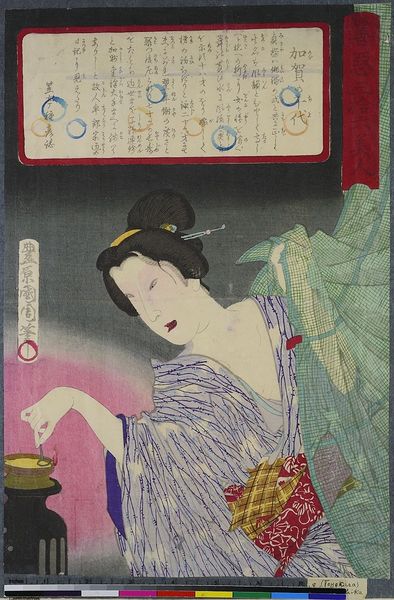
Titel: Die Dichterin Kagano Chiyo, aus der Serie: Die 16 Schönheiten von Gut und Böse
Künstler: Toyohara Kunichika
Standort: Hamburg
Institution: Museum für Kunst und Gewerbe Hamburg
Schlagwörter: frau, holzschnitt, japan, dichter, druckgraphik, druckgrafik, holzdruck, schriftsteller, autor, zeit, farbholzschnitt, reproduktionen, japanismus, druckerzeugnisse, meiji, ukiyo